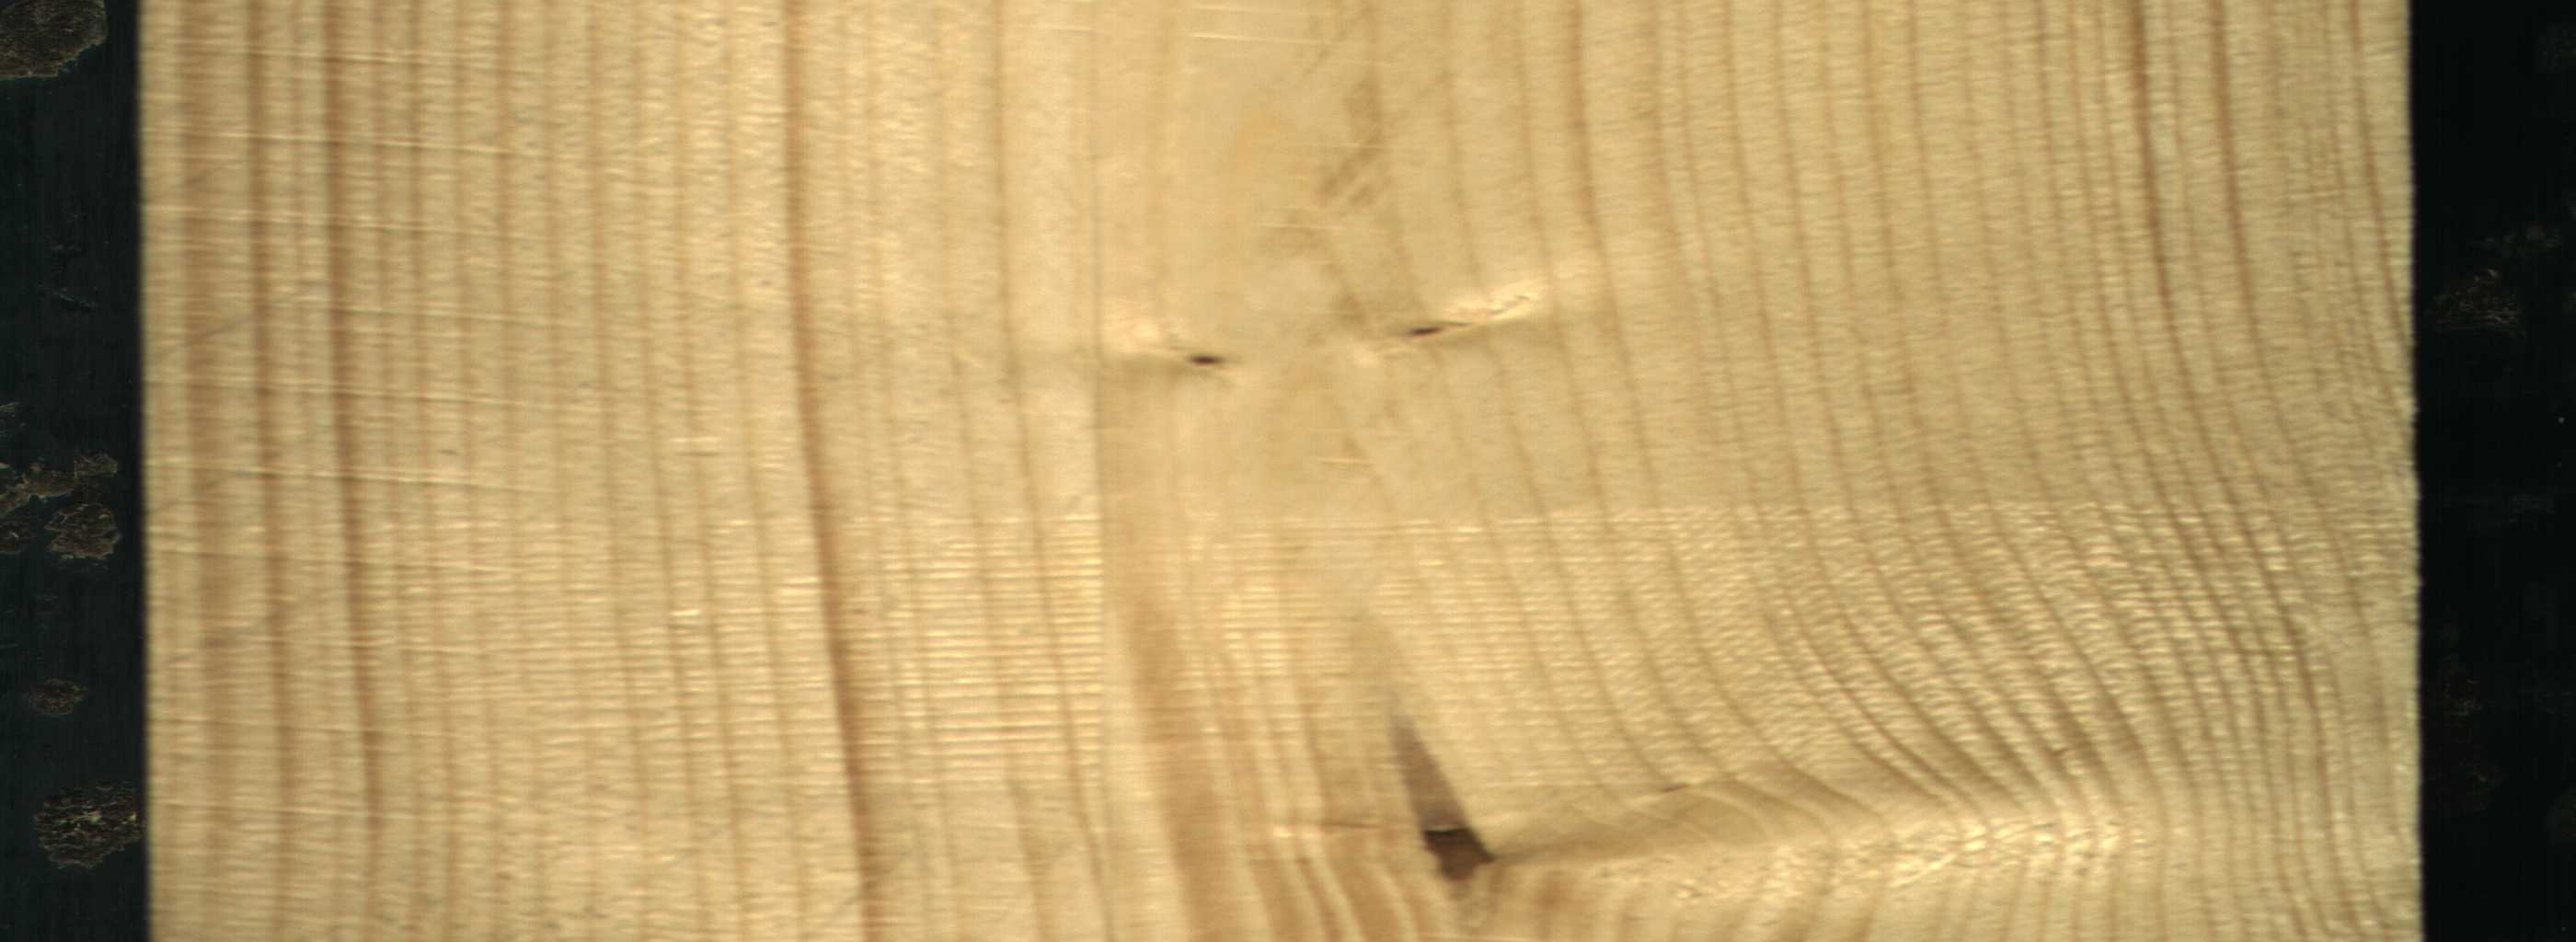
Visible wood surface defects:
Quartzity
Live_Knot
Live_Knot